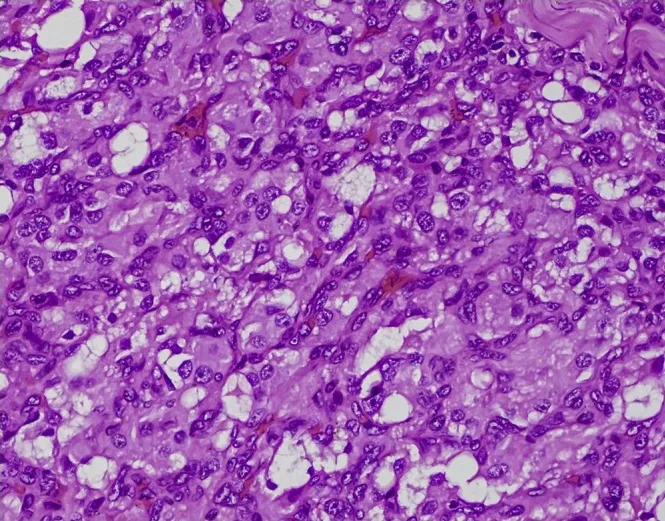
Histopathological study revealing Zellballen pattern of cells with hyperchromatic nuclei and vascular proliferation in between the cells.
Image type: pathology (h&e)